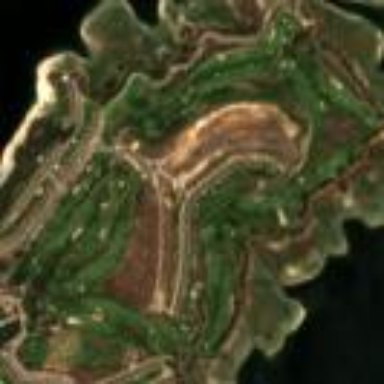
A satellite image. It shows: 18-hole golf course categorized under leisure land.